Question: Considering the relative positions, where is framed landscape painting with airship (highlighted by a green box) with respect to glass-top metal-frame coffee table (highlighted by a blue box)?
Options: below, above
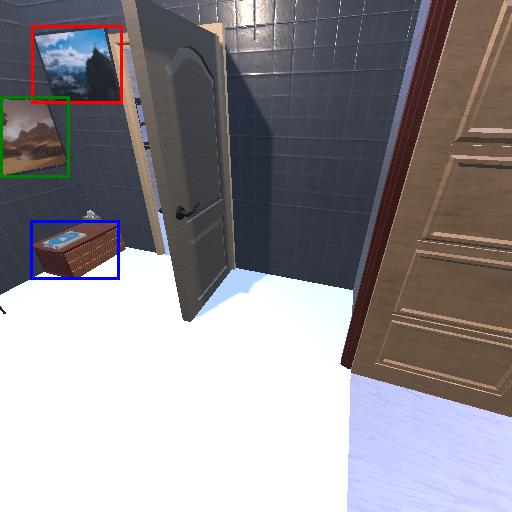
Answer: below